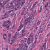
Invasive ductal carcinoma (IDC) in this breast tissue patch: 1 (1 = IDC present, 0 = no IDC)